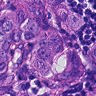
Metastatic tissue present: yes